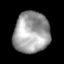
Tissue: lung
Cell type: T cells
Senescence score: 0.1902
Nuclear area (px): 1440
Mean DAPI intensity: 159.657